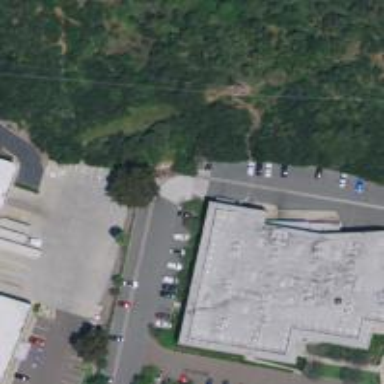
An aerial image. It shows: Industrial building.